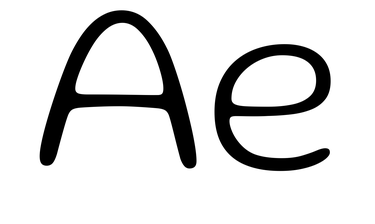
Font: Gluten_ExtraLight